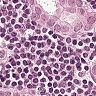
Metastatic tissue present: yes